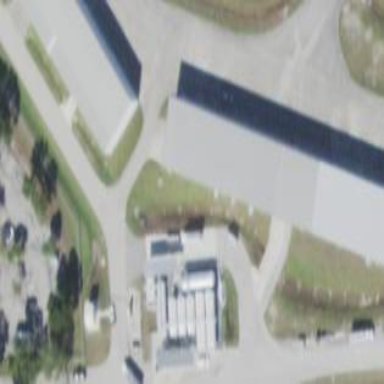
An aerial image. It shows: Building that is hangar at the airport.